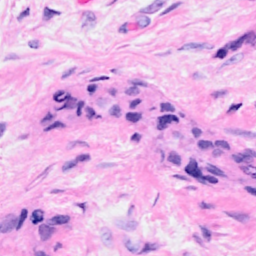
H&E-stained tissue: Breast